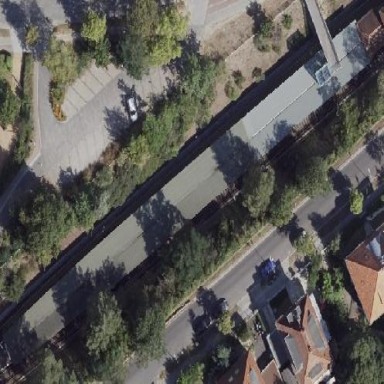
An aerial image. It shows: Platform for public transport at railway station.